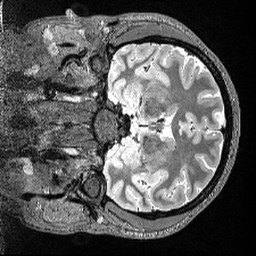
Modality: T2w
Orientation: coronal
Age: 32
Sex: male